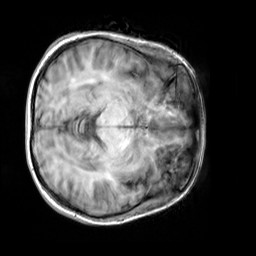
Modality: T1w
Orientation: axial
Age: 29
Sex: female
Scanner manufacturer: siemens
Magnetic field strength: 3 T
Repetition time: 2.3 s
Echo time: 0.00303 s